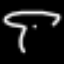
Label: mushroom